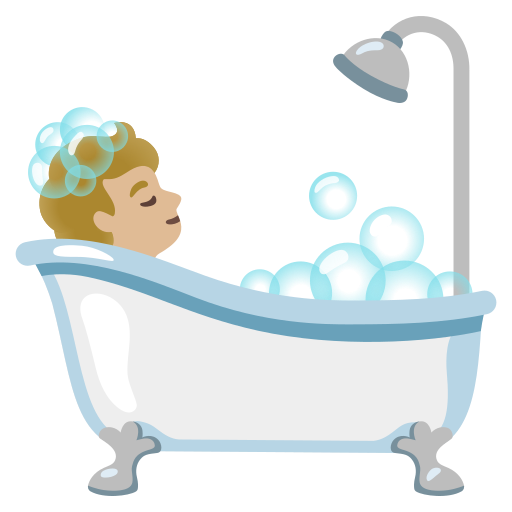
Emoji: 🛀🏼